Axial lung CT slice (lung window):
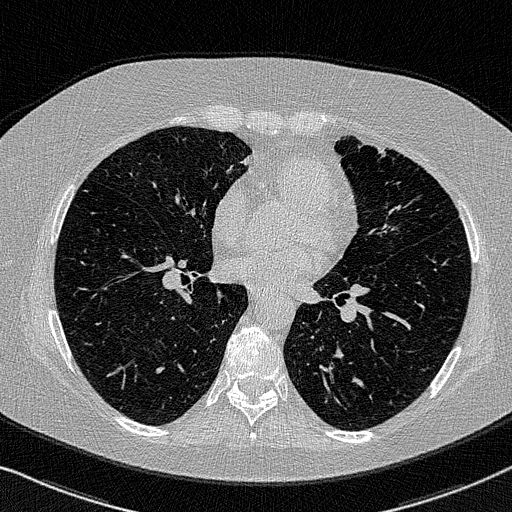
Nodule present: no